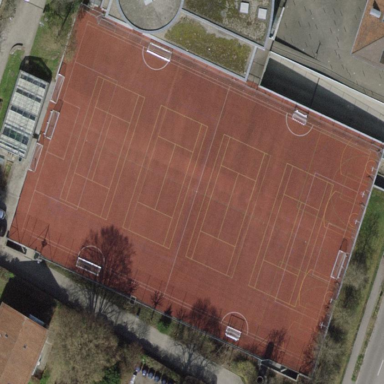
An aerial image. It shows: Fenced basketball court with tartan surface on leisure land.